The image is the raw time-domain waveform of a rolling-element bearing's vibration signal. What is the most likely bearing condition (normal, inner_race, outer_race, ball)?
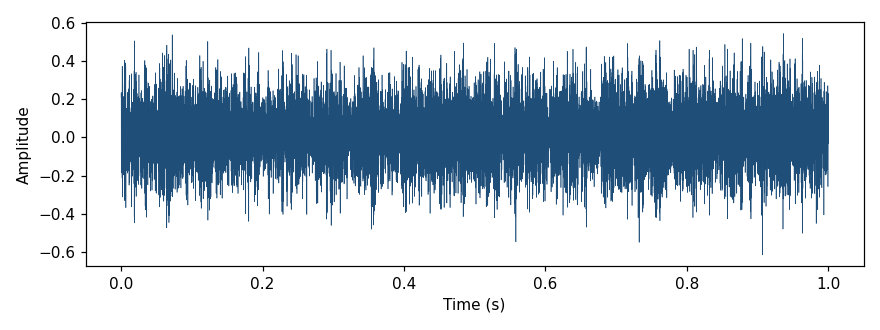
Answer: ball